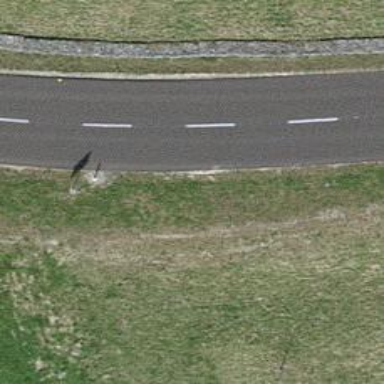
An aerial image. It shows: Tertiary road.